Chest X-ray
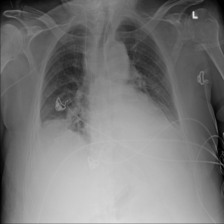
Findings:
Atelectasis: negative
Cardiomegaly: negative
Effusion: negative
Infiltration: positive
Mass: negative
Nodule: negative
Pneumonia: negative
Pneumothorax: negative
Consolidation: negative
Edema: negative
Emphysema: negative
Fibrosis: negative
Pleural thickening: negative
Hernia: negative